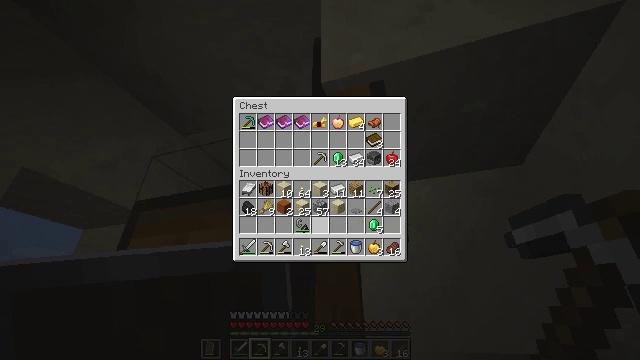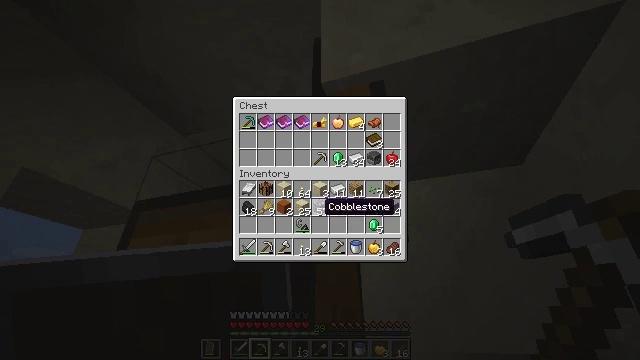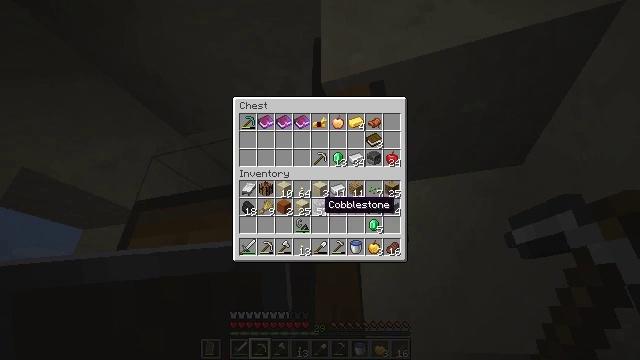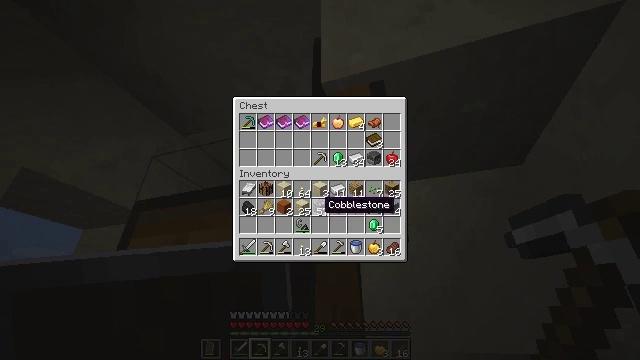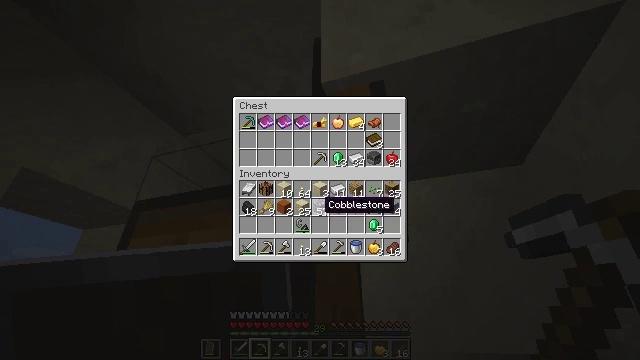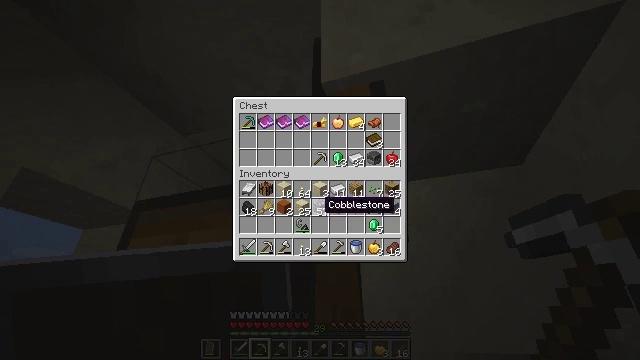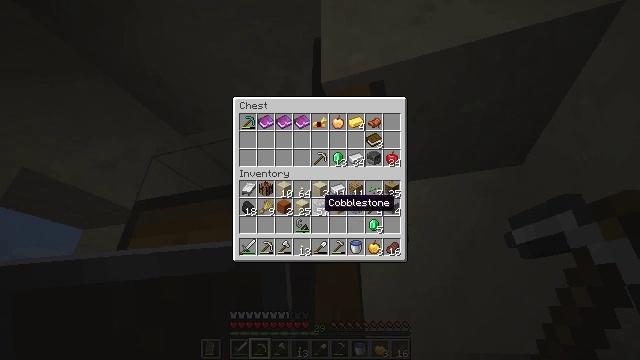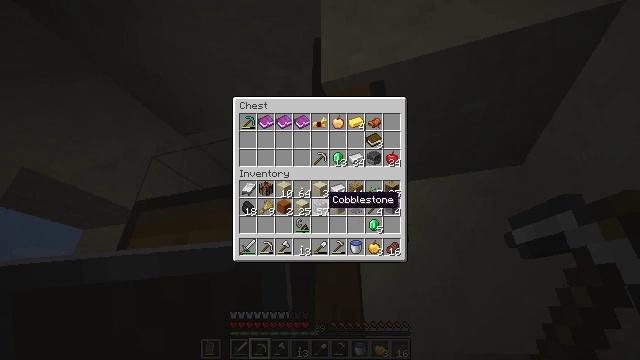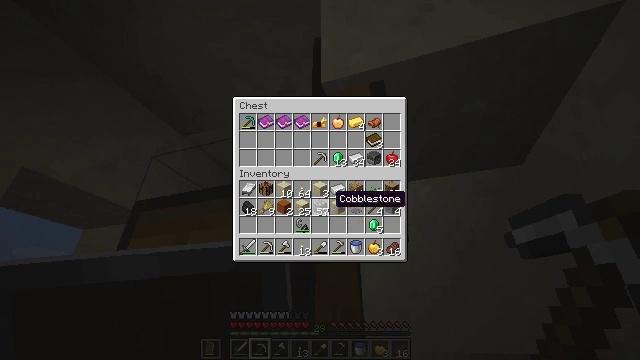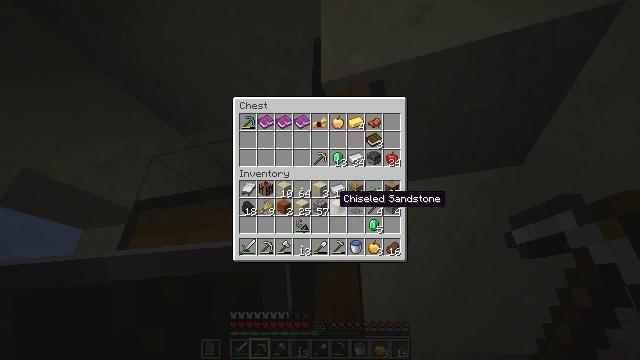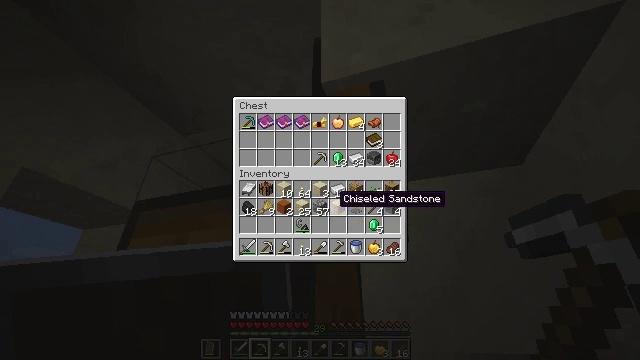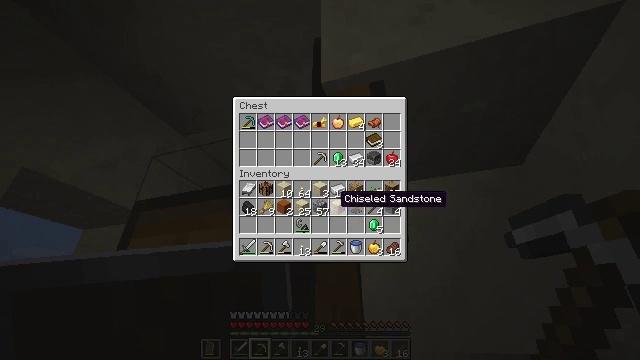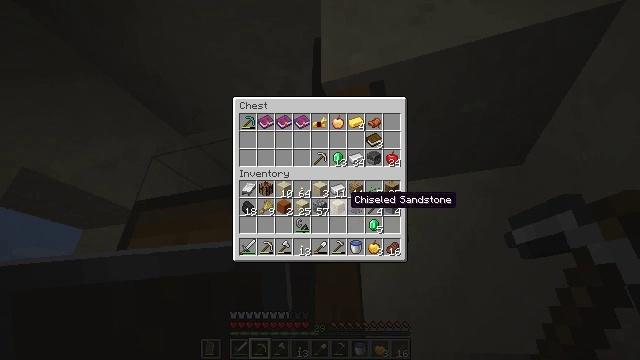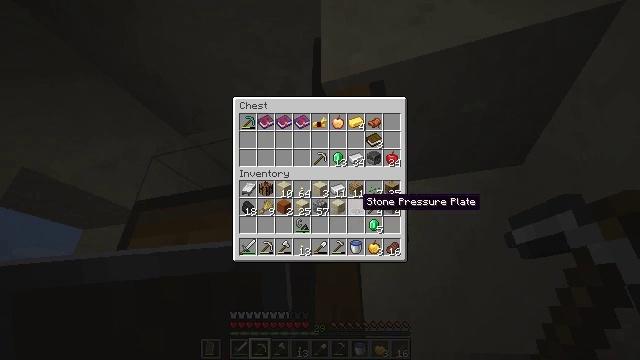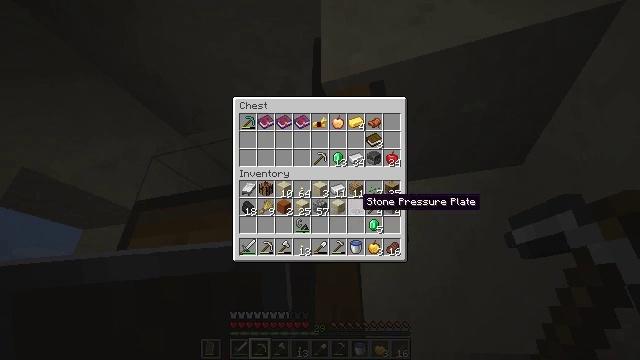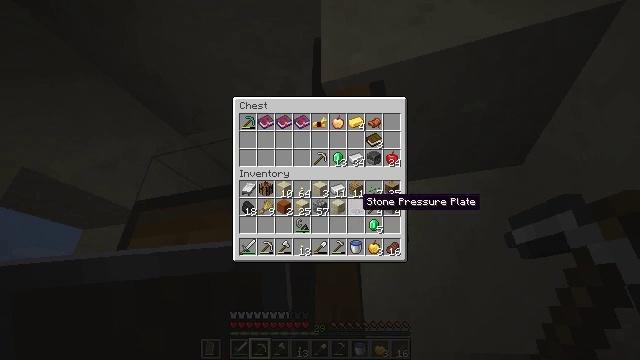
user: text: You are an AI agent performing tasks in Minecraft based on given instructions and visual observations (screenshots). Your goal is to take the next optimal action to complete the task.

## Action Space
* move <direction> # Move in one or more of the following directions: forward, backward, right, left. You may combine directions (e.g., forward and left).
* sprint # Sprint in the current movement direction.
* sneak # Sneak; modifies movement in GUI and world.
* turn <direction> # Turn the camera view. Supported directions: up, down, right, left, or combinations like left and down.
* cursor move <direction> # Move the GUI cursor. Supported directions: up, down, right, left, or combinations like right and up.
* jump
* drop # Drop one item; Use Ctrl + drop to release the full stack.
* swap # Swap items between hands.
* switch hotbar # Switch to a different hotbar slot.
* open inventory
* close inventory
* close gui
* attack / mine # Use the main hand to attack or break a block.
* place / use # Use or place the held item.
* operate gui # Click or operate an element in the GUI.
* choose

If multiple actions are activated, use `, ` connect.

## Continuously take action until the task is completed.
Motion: motion action
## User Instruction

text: Remove a orange terracotta from the inventory.
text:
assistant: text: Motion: no_op
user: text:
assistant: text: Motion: no_op
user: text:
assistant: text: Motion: no_op
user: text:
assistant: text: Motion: no_op
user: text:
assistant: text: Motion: no_op
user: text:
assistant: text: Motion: no_op
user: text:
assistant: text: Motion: no_op
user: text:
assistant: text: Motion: no_op
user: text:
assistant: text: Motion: no_op
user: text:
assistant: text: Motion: no_op
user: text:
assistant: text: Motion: no_op
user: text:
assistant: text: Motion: cursor move right
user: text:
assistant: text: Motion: cursor move right
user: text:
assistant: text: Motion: no_op
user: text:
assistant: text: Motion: no_op
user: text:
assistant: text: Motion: no_op
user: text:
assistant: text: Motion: no_op
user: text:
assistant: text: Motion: no_op
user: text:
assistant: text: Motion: no_op
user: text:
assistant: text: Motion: no_op
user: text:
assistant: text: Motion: turn right and down, close gui
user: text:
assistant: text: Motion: turn right and down
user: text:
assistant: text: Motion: turn right and down
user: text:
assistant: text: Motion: turn right and down
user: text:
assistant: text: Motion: turn left and down
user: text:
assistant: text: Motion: move forward, turn left and up
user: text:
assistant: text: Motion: move forward
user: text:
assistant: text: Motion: move forward
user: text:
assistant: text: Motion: move forward
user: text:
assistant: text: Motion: move forward